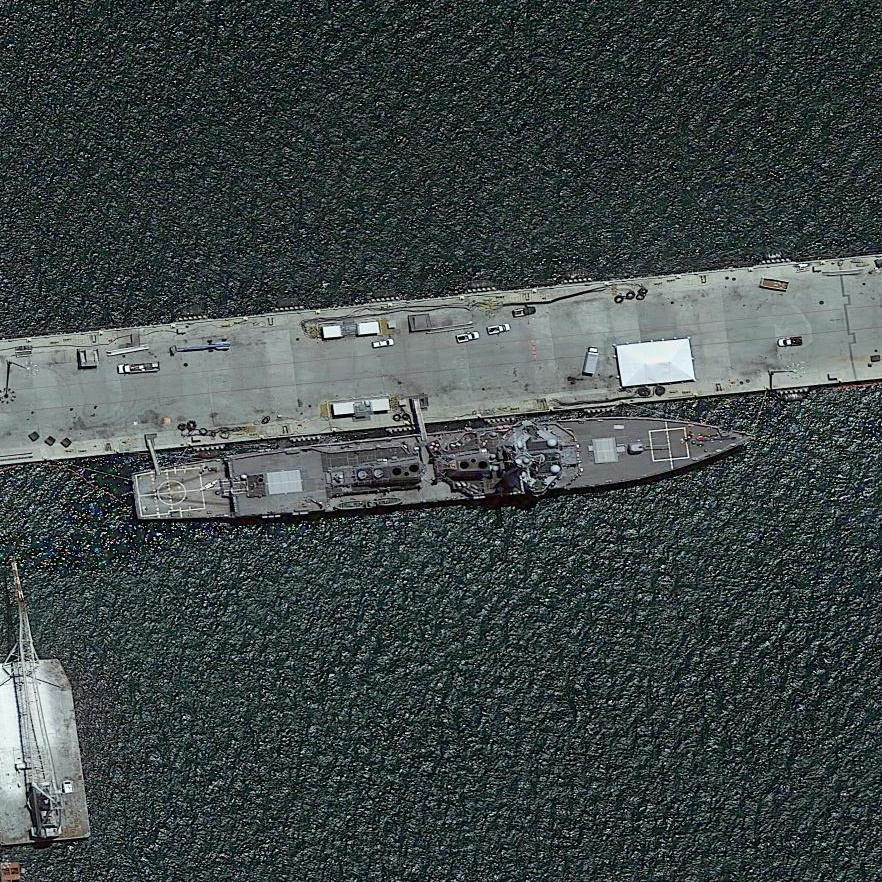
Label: destroyer